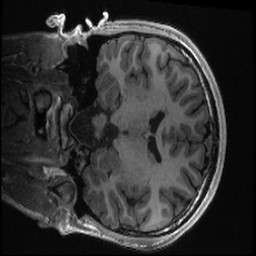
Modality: T1w
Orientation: coronal